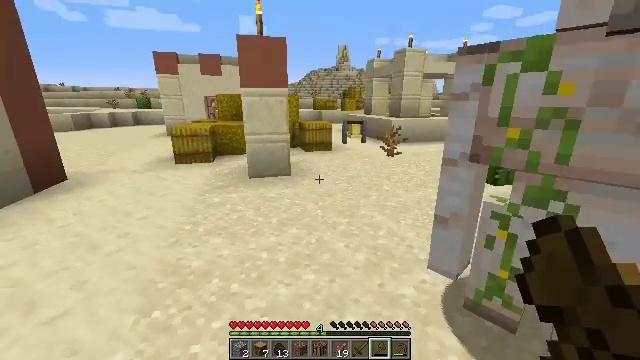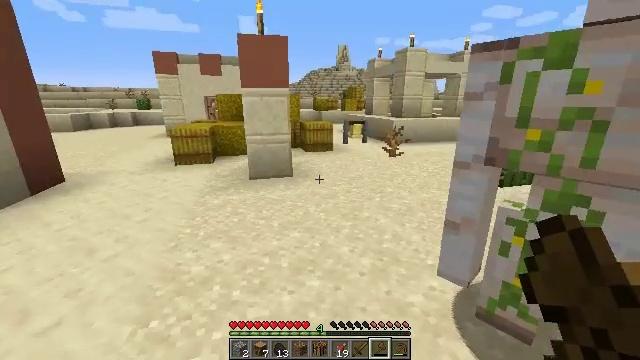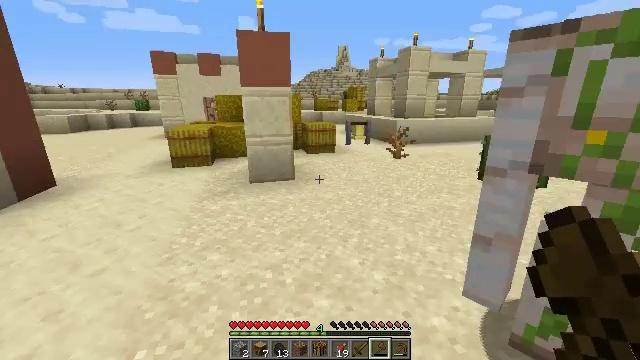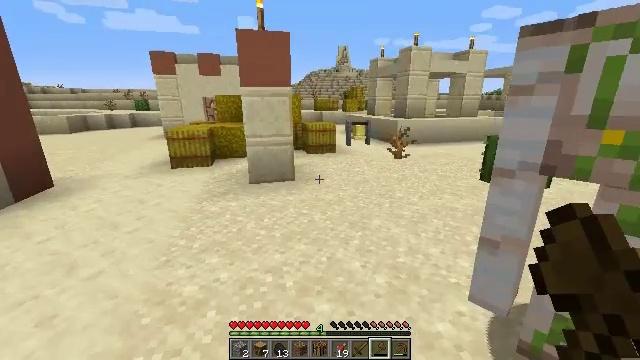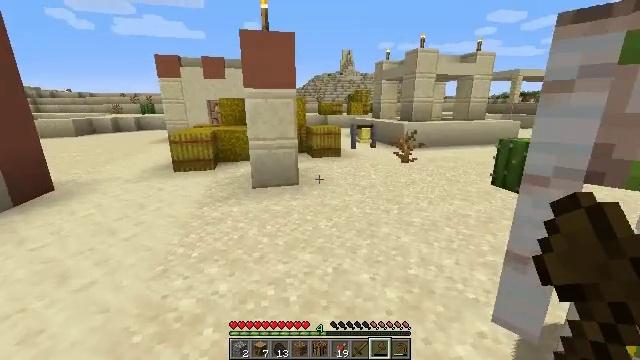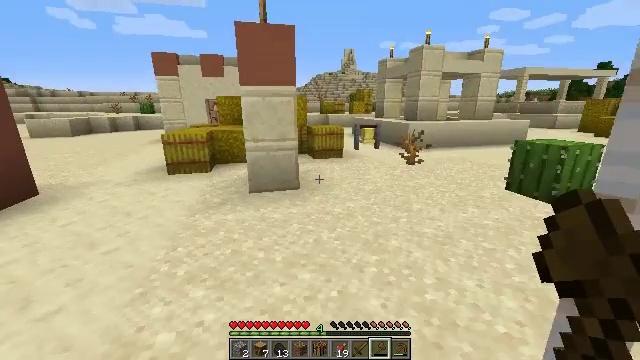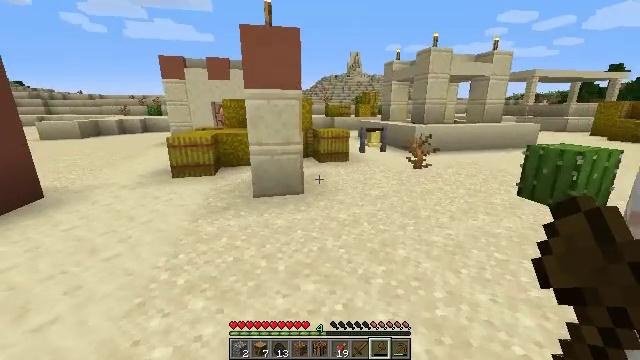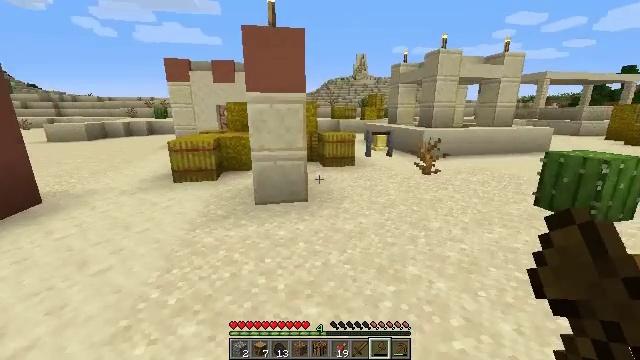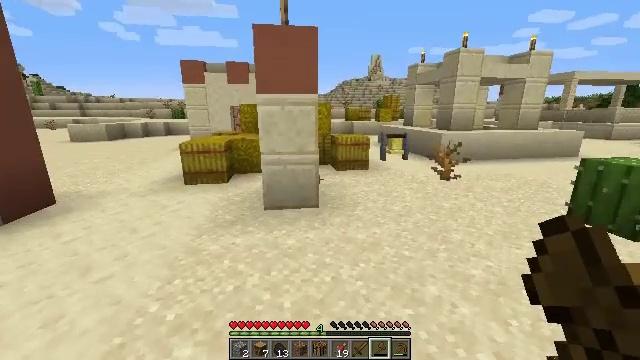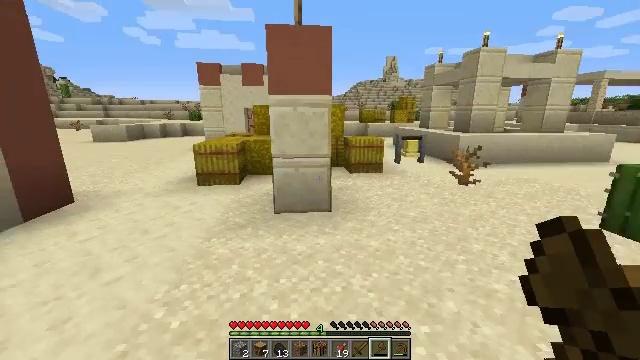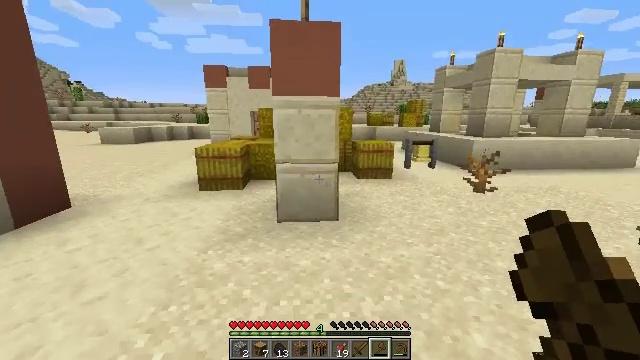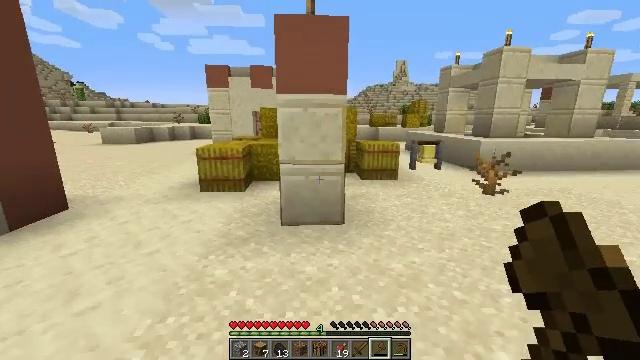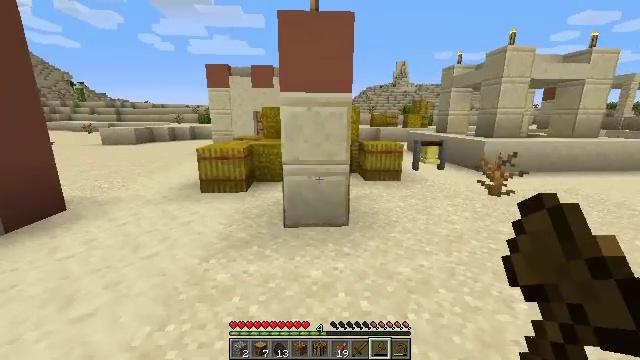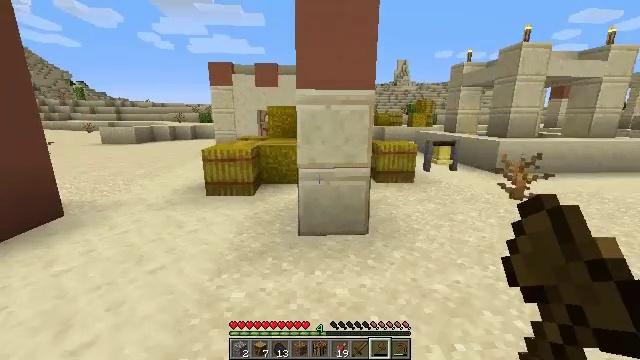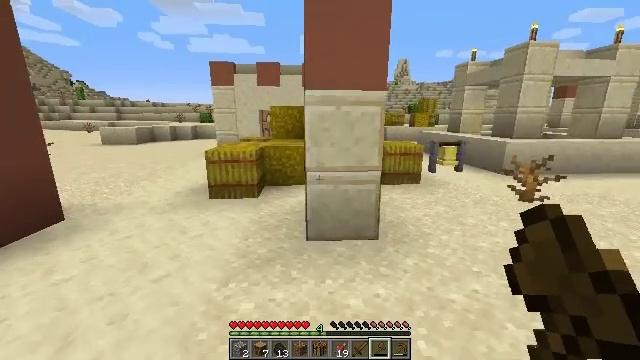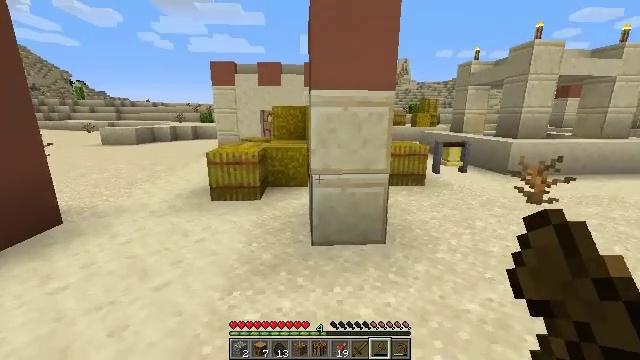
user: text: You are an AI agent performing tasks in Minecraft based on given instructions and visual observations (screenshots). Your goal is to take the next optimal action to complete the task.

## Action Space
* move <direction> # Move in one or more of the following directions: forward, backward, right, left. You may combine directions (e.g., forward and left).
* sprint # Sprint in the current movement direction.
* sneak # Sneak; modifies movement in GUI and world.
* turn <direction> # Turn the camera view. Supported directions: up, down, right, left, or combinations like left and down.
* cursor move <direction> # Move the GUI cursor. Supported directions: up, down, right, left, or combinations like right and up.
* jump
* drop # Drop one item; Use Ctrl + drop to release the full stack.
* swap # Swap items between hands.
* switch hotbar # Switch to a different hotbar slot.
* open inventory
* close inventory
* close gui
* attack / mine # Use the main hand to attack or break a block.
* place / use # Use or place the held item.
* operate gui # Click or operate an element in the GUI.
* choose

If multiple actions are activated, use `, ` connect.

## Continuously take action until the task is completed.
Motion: motion action
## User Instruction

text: Break the hay block to collect it.
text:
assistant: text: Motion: move forward
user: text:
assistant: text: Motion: move forward
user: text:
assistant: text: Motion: move forward
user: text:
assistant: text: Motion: move forward
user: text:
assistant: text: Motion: move forward
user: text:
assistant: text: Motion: move forward, turn left
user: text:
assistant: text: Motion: move forward, turn left
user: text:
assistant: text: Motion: move forward, turn left
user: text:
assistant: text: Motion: move forward, turn left
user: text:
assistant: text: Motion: move forward and move left, turn left
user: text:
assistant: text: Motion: move forward and move left
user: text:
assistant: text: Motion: move forward and move left
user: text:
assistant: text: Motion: move forward and move left
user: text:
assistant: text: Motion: move forward and move left
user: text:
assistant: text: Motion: move forward
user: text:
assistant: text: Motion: move forward
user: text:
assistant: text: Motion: move forward
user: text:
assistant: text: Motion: move forward, turn left
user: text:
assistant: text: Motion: move forward and move left, turn left
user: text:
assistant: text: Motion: move forward and move left, turn left
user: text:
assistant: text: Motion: move forward and move left
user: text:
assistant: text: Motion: move forward and move left
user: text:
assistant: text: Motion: move forward and move left
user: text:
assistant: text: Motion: move forward and move left
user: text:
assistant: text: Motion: move forward and move left, turn down, attack / mine
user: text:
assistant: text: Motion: move forward, attack / mine
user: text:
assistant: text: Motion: move forward, attack / mine
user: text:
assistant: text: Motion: move forward, turn right, attack / mine
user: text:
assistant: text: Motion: move forward, attack / mine
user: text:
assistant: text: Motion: move forward, attack / mine